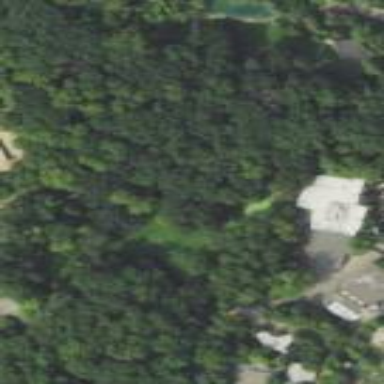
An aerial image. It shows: Animal enclosure area.